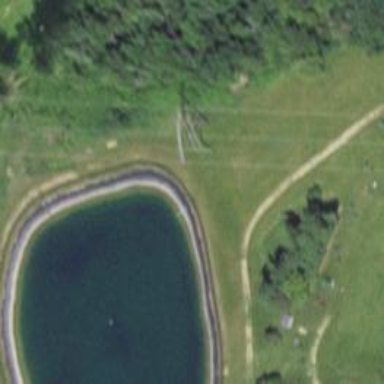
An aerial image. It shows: Disc golf hole.